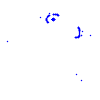
Particle: kaon